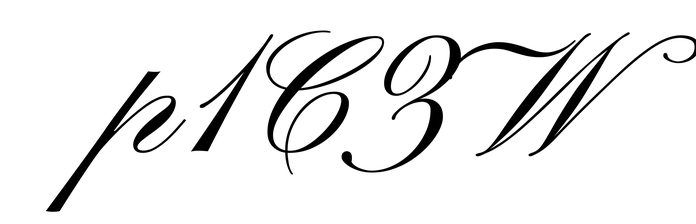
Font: PinyonScript-Regular